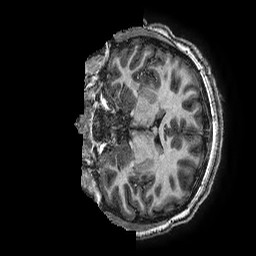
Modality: T1w
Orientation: coronal
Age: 12
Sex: female
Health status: ill
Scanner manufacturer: ge
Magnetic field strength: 3 T
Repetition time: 0.00766 s
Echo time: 0.003476 s